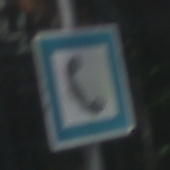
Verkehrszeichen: Fernsprecher
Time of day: Midday
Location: Outdoor (Suburban)
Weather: Clear
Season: NotSpecified
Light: Natural